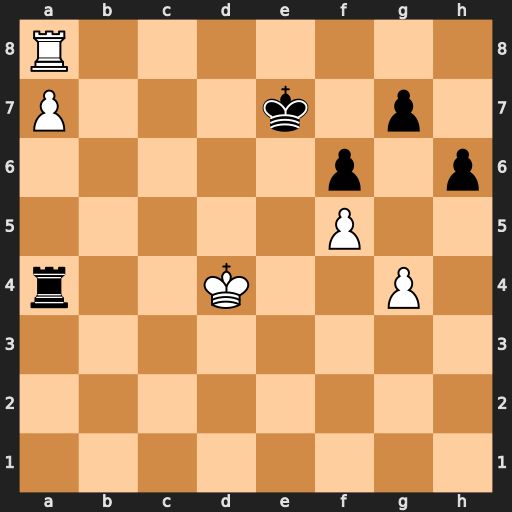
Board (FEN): R7/P3k1p1/5p1p/5P2/r2K2P1/8/8/8
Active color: w
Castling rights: -
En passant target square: -
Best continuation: Kc5 Kf7 Kb6